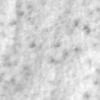
Label: no_change